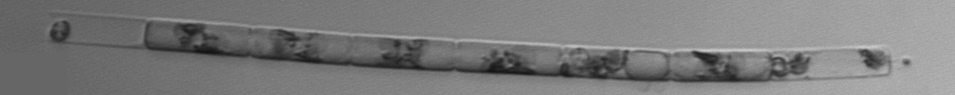
Label: Guinardia_delicatula_TAG_internal_parasite